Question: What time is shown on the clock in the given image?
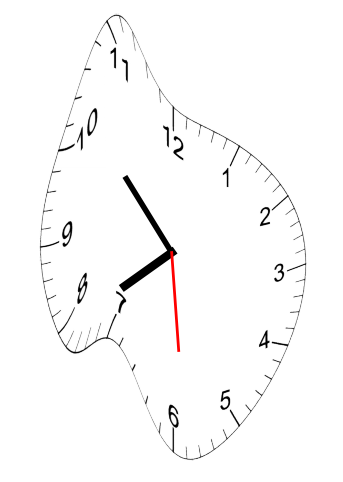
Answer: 07:52:29